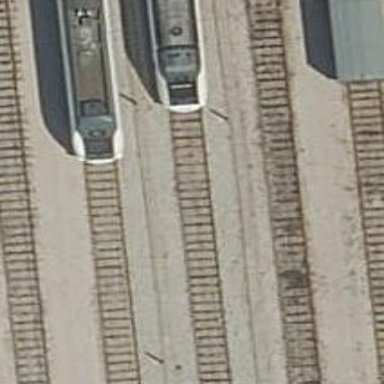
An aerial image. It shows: Rail yard with electrified contact lines for the trains.